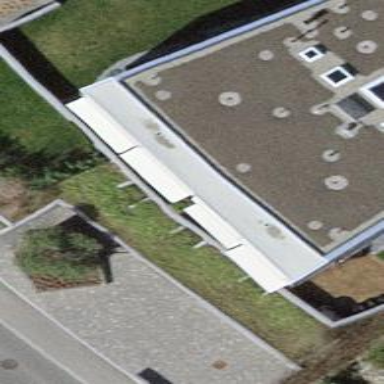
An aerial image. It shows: View of roof of building.